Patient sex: M
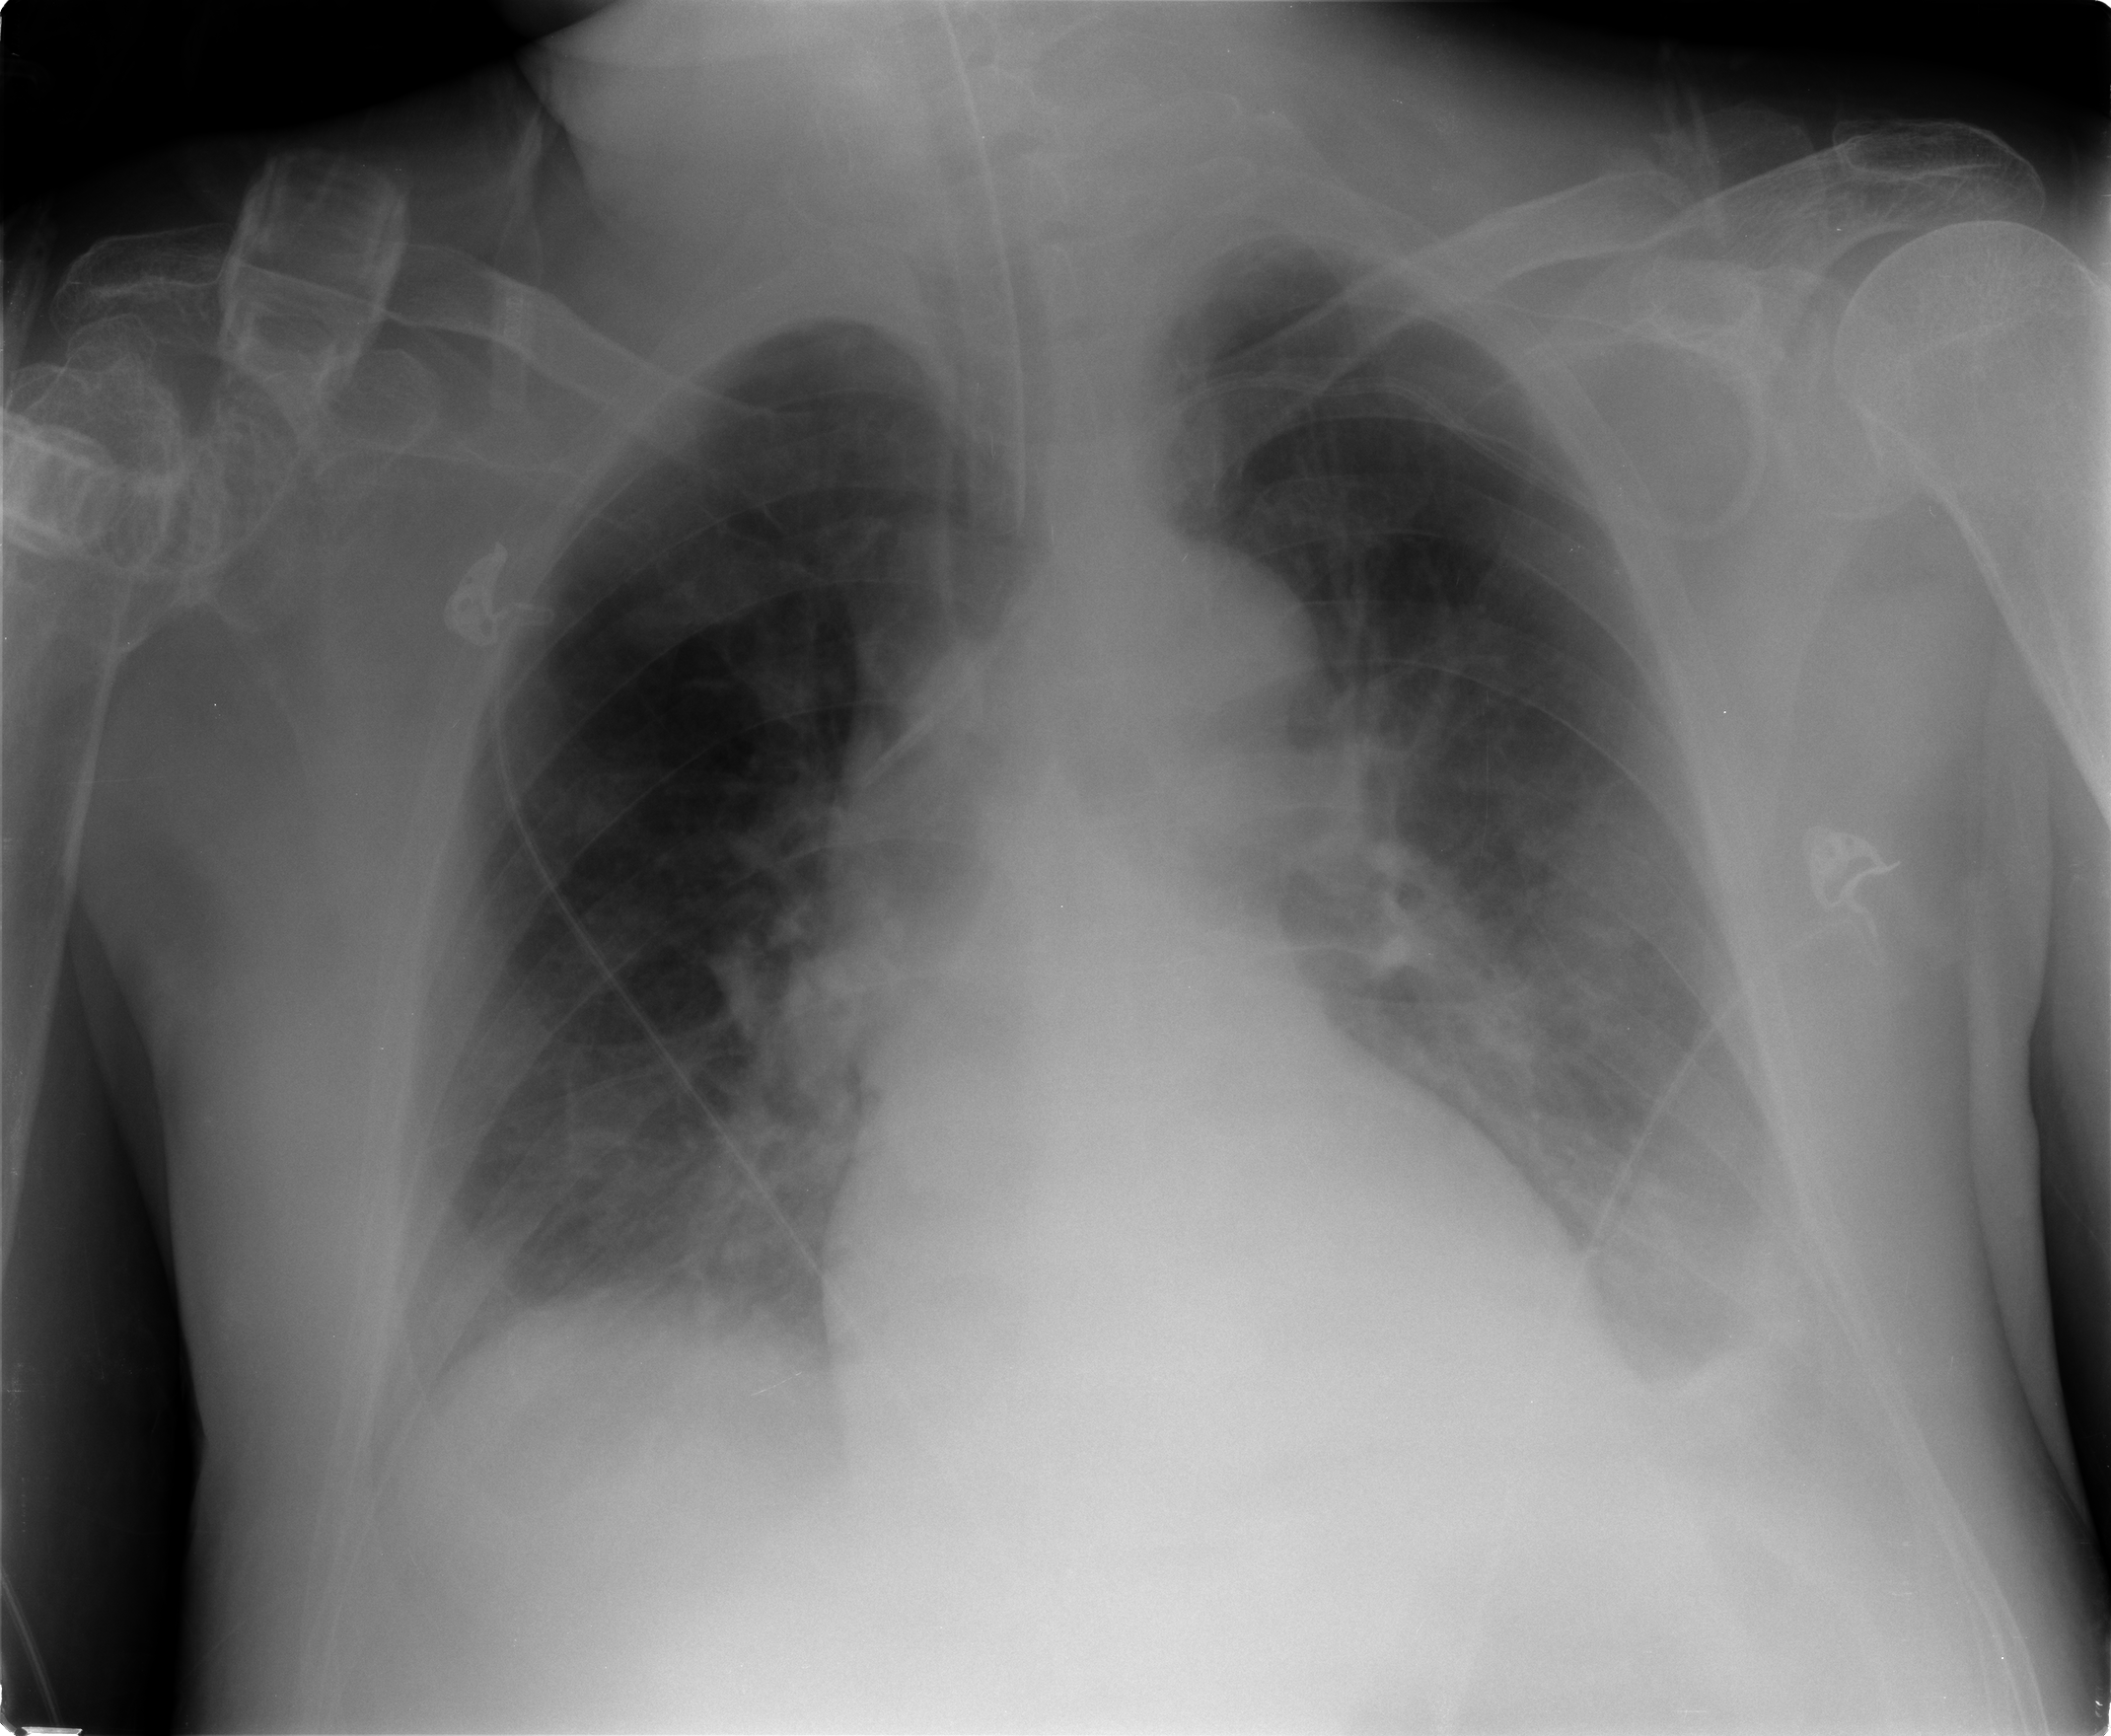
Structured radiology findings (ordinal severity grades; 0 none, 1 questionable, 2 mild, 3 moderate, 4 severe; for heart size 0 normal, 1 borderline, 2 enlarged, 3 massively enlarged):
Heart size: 0
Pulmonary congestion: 1
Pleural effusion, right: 2
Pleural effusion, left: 2
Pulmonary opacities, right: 1
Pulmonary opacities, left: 1
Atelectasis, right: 2
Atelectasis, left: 2